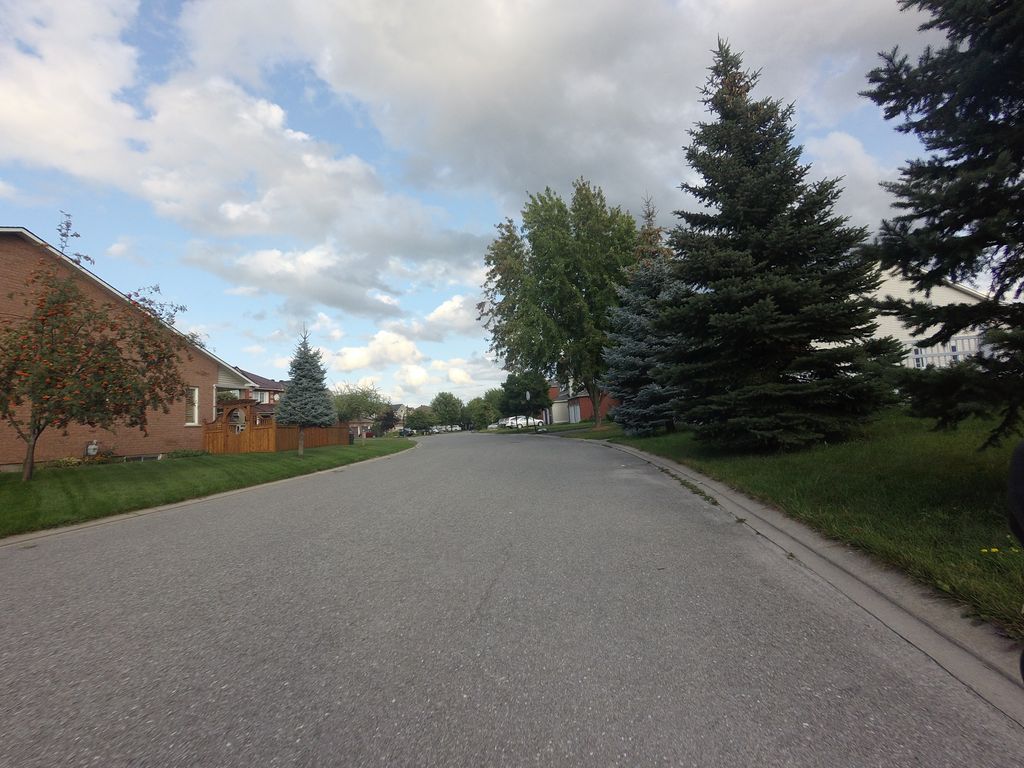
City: ottawa-gatineau